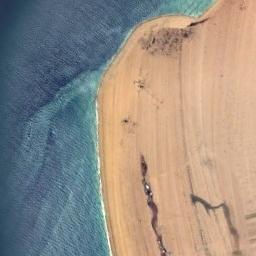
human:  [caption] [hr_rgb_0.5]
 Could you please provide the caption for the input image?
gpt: The beach consists of blue seawater and a yellow coast .

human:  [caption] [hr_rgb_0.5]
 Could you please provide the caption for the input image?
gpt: The beach is slender .

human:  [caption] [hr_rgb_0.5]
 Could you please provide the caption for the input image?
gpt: The beach with brown sand and the color of the seawater is dark blue .

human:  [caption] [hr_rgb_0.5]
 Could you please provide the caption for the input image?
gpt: Clear blue sea and tan sand beach .

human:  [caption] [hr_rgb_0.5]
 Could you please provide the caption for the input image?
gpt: The sea is calm beside the beach .